Question: A backgrond like this with same height of red and yellow.

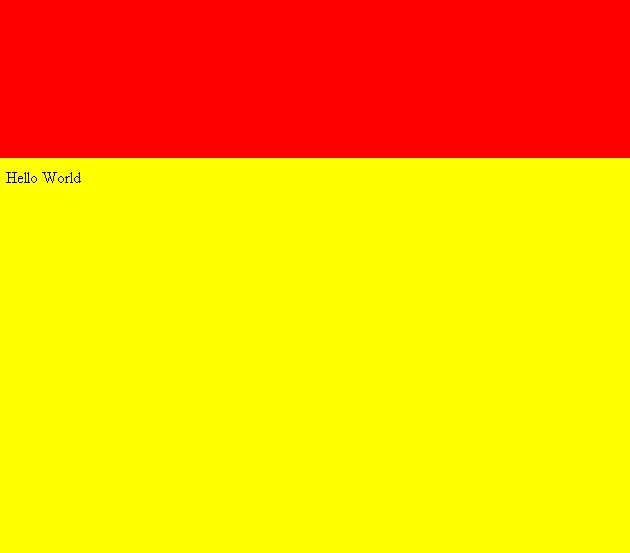
Answer: Using Colorzilla's <URL>, just set two colors to the same % location and you'll get a hard edge between the two colors.
'''
background: #ffff00; /* Old browsers */
background: -moz-linear-gradient(top, #ffff00 30%, #ffff00 30%, #fe0000 30%); /* FF3.6+ */
background: -webkit-gradient(linear, left top, left bottom, color-stop(30%,#ffff00), color-stop(30%,#ffff00), color-stop(30%,#fe0000)); /* Chrome,Safari4+ */
background: -webkit-linear-gradient(top, #ffff00 30%,#ffff00 30%,#fe0000 30%); /* Chrome10+,Safari5.1+ */
background: -o-linear-gradient(top, #ffff00 30%,#ffff00 30%,#fe0000 30%); /* Opera11.10+ */
background: -ms-linear-gradient(top, #ffff00 30%,#ffff00 30%,#fe0000 30%); /* IE10+ */
filter: progid:DXImageTransform.Microsoft.gradient( startColorstr='#ffff00', endColorstr='#fe0000',GradientType=0 ); /* IE6-9 */
background: linear-gradient(top, #ffff00 30%,#ffff00 30%,#fe0000 30%); /* W3C */
'''